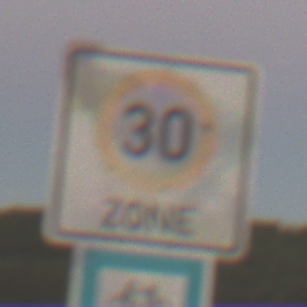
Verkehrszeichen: BeginnZone30
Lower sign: SackgasseRadverkehrDurchlaessig
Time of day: SunriseSunset
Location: Outdoor (Nature)
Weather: Clear
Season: NotSpecified
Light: Natural